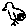
Label: bird